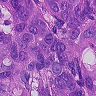
Metastatic tissue present: yes